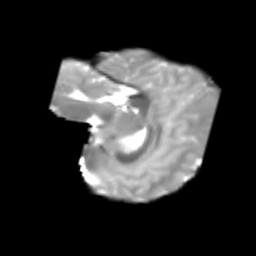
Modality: T2w
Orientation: sagittal
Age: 6
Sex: female
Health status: healthy